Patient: sex F, age 65
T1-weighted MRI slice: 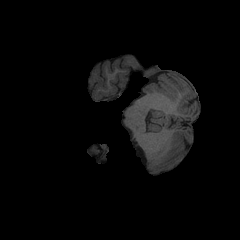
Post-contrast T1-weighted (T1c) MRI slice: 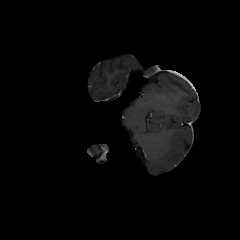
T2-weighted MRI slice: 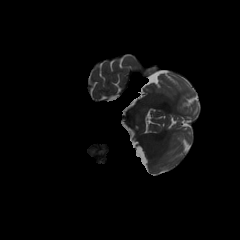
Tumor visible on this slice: no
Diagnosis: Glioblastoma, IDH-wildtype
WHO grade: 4